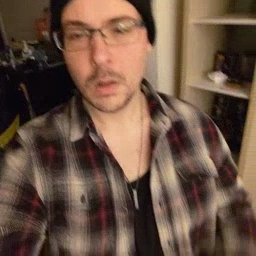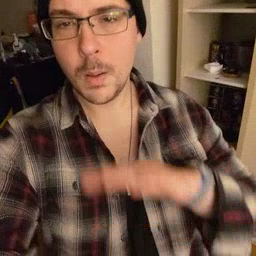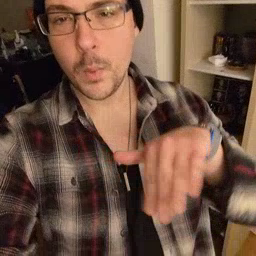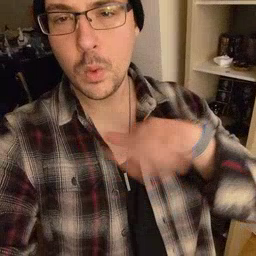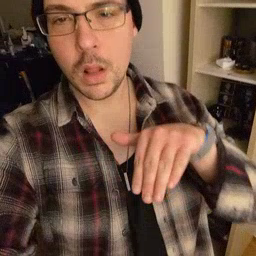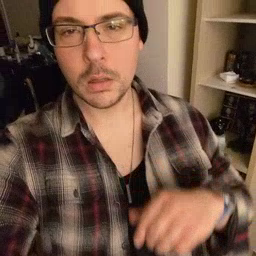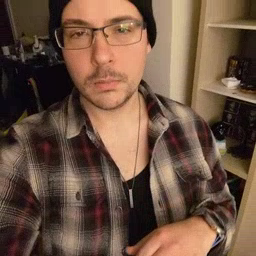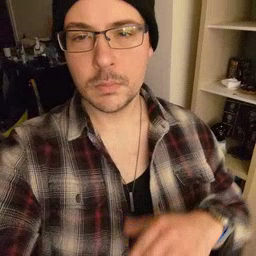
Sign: pool